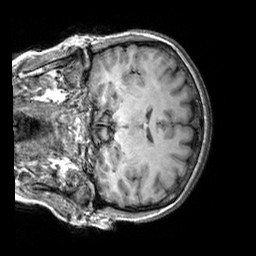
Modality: T1w
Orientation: coronal
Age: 39
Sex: female
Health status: healthy
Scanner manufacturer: siemens
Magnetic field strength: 3 T
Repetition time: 2.3 s
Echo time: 0.00303 s